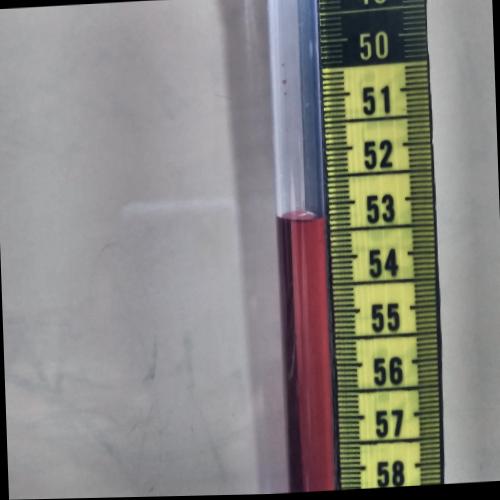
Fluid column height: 53.2 cm